Aerial crown-view tile of a tropical tree (Barro Colorado Island, Panama), acquired 20250317:
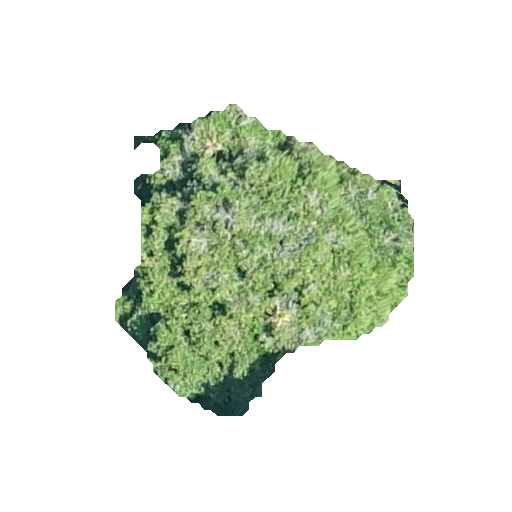
Species: Prioria copaifera
GBIF accepted scientific name: Prioria copaifera
Crown area: 89.717 m²